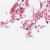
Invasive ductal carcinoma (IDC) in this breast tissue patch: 0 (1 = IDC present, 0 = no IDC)